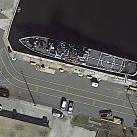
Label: combat